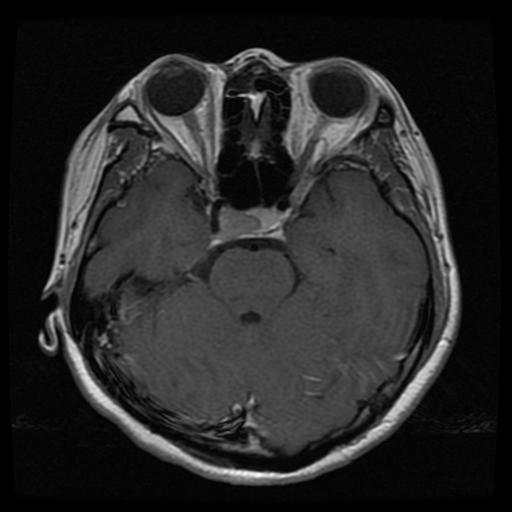
Label: pituitary